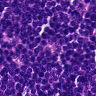
Metastatic tissue present: no